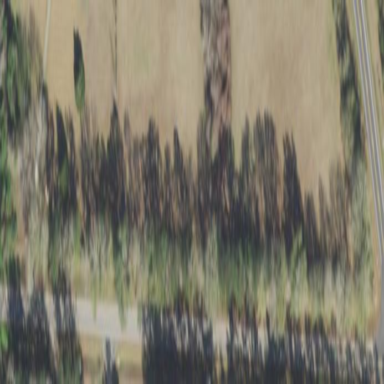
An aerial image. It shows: Mixed woodland with various types of leaves.